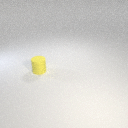
small yellow rubber cylinder